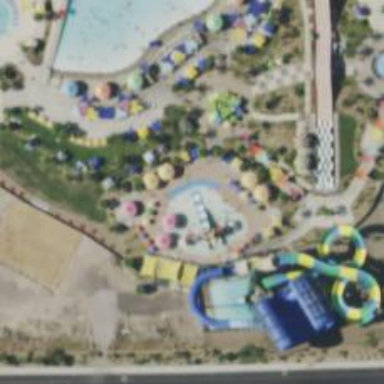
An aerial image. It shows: Water slide attraction.